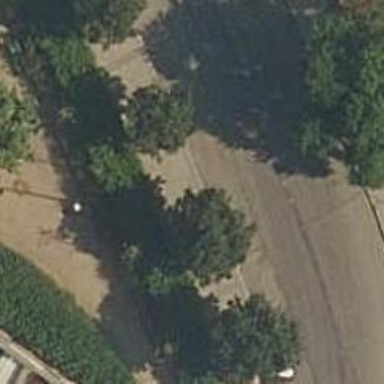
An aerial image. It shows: Park with broadleaved deciduous trees.